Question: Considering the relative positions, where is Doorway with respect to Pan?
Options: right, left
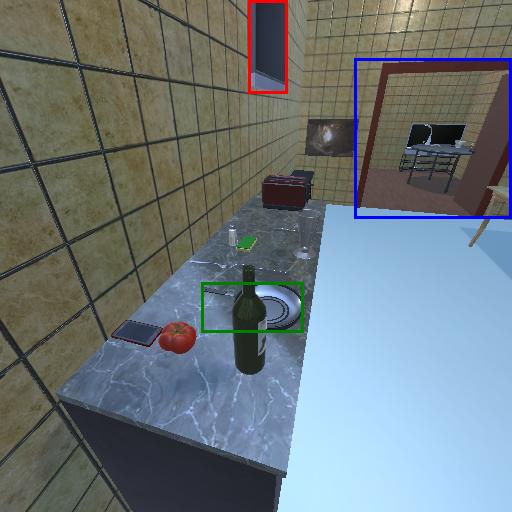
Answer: right